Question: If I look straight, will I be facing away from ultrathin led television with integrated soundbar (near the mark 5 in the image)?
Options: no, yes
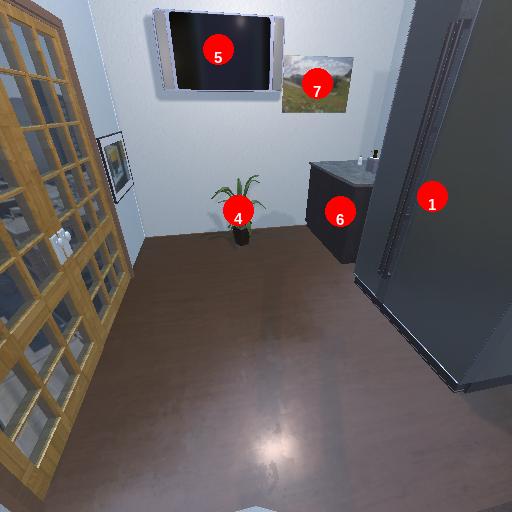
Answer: no